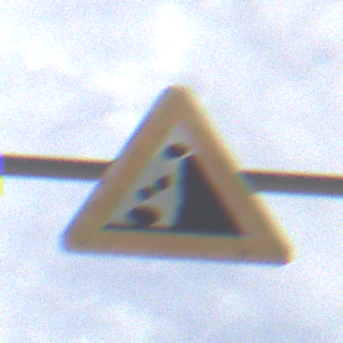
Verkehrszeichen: SteinschlagRechts
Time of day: MorningAfternoon
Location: Outdoor (Suburban)
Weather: PartlyCloudy
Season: NotSpecified
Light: Natural